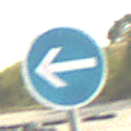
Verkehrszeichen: VorgeschriebeneFahrtrichtungHierLinks
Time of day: MorningAfternoon
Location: Outdoor (RoadRail)
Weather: PartlyCloudy
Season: NotSpecified
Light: Natural